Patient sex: F
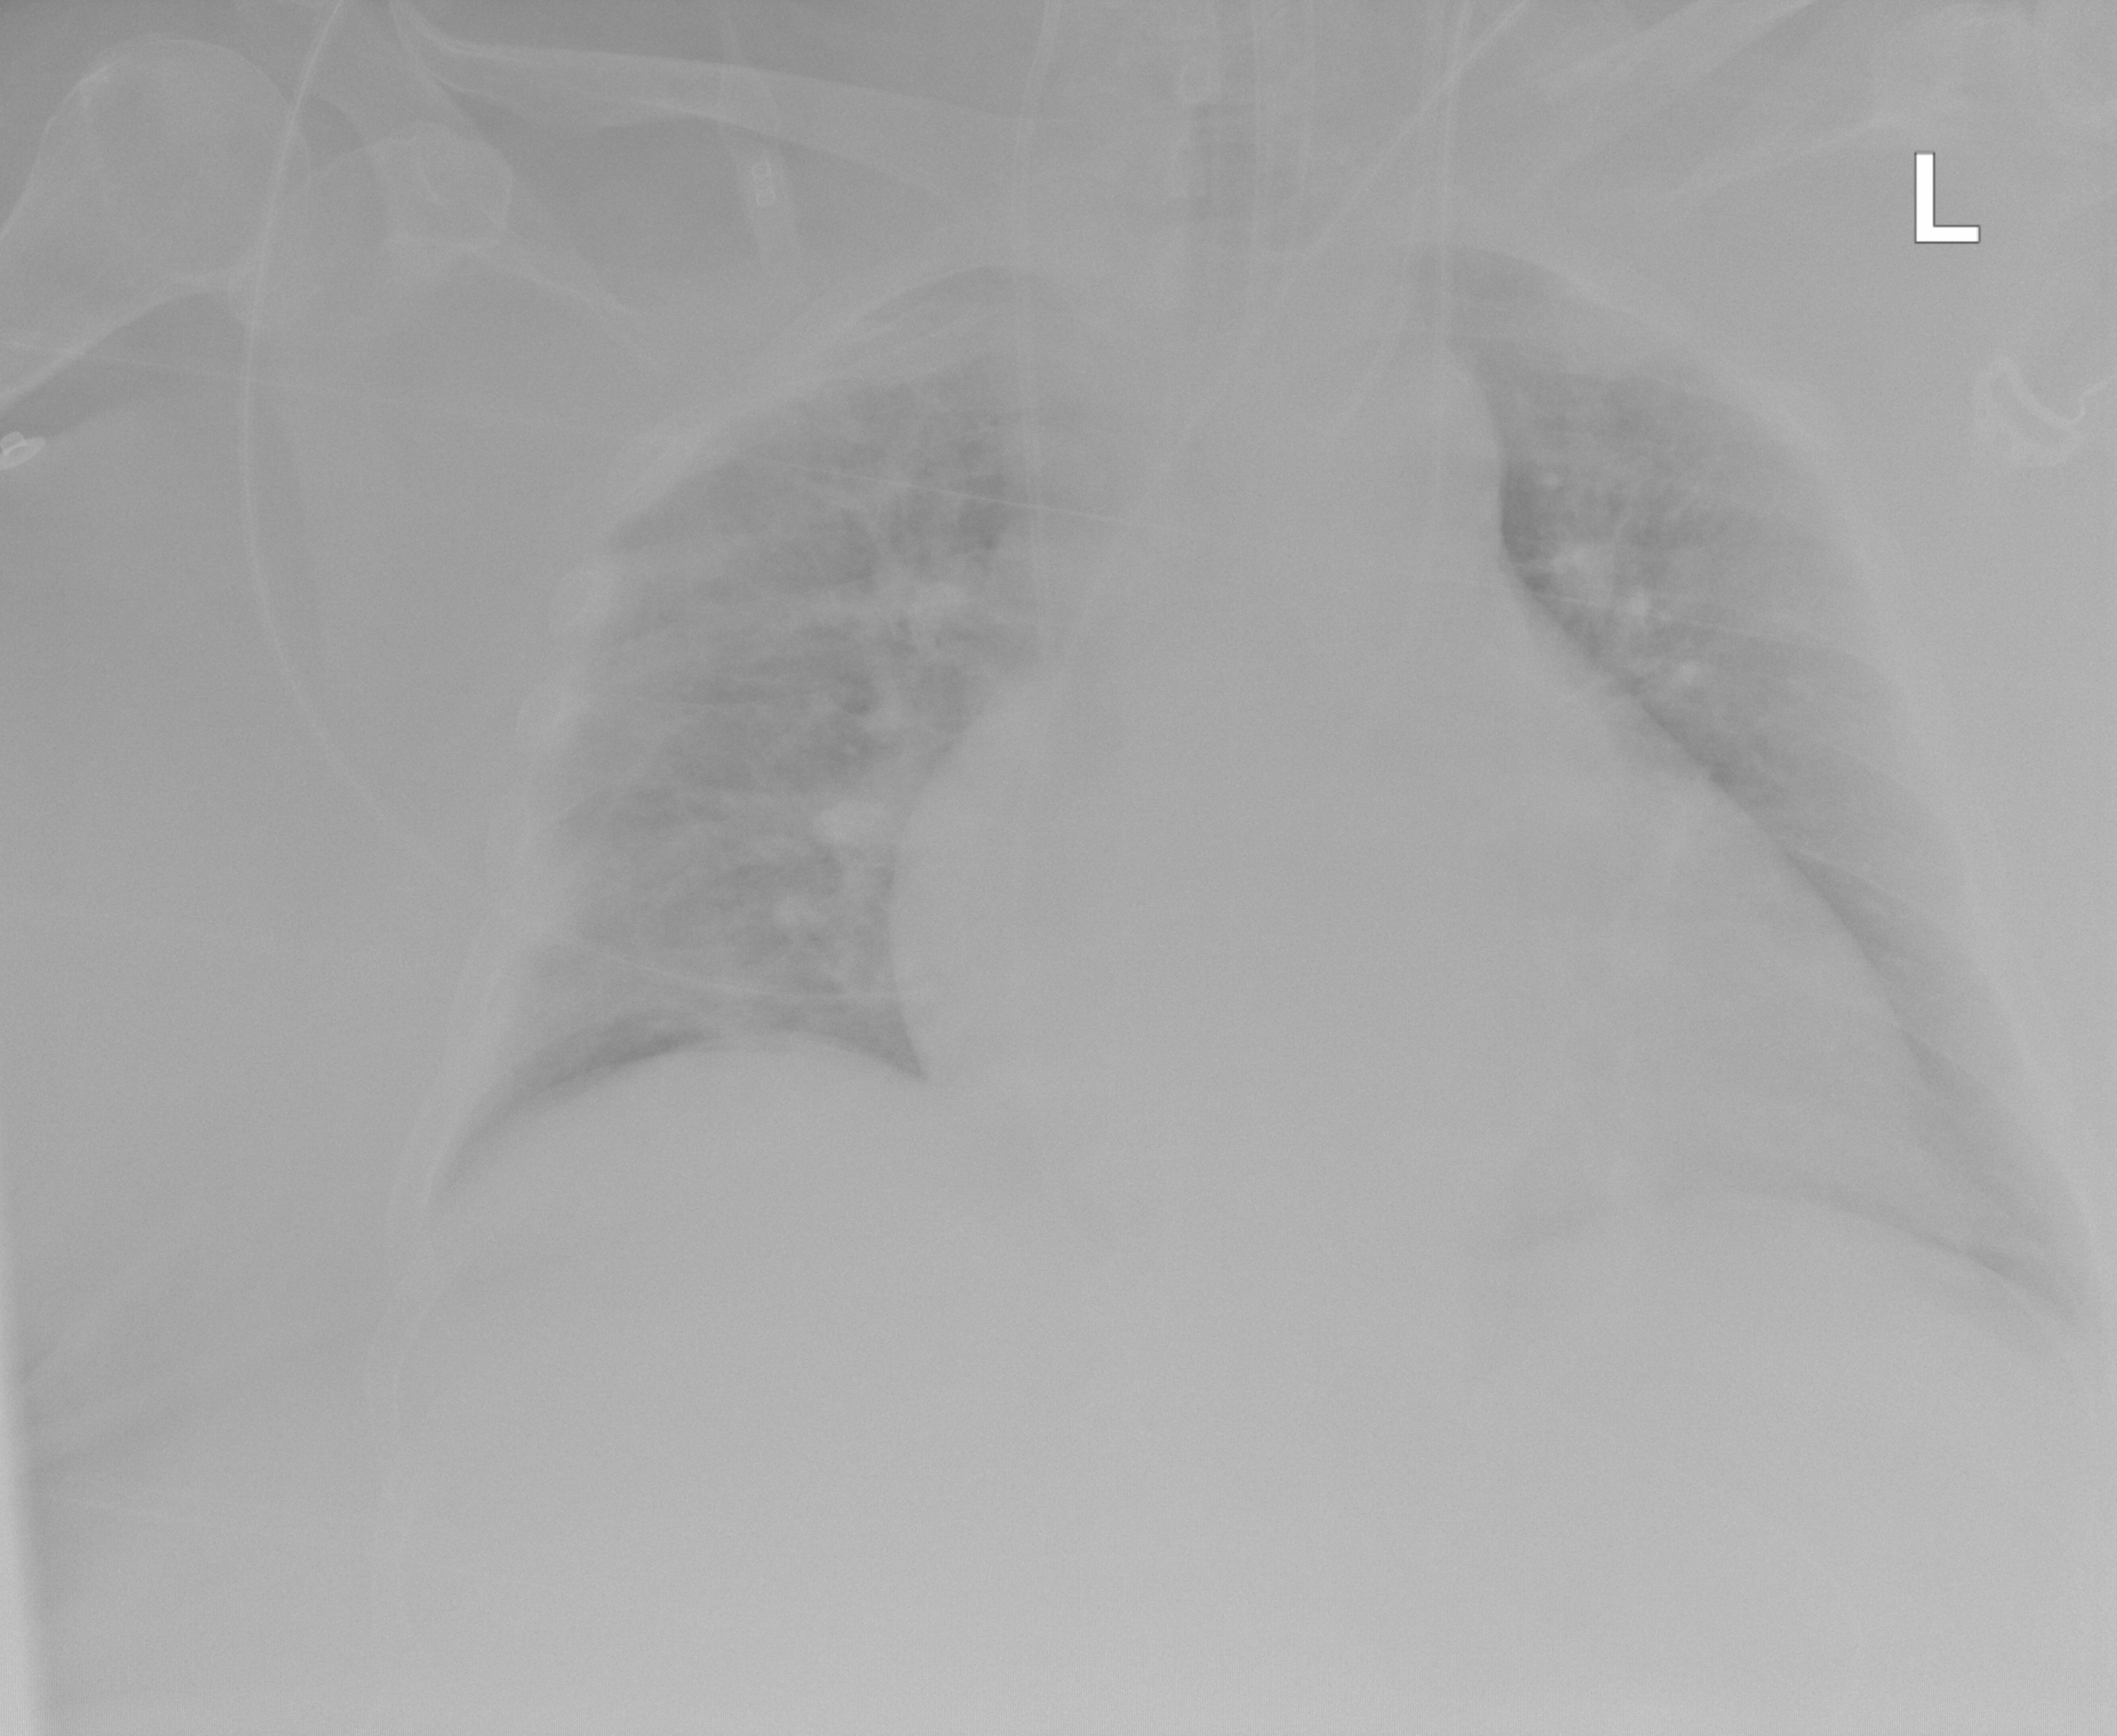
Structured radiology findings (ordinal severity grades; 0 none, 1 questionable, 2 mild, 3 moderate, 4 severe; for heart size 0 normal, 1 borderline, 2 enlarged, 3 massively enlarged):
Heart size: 3
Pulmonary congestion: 2
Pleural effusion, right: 0
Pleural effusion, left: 1
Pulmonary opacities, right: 0
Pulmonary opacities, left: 0
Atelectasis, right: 2
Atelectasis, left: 2